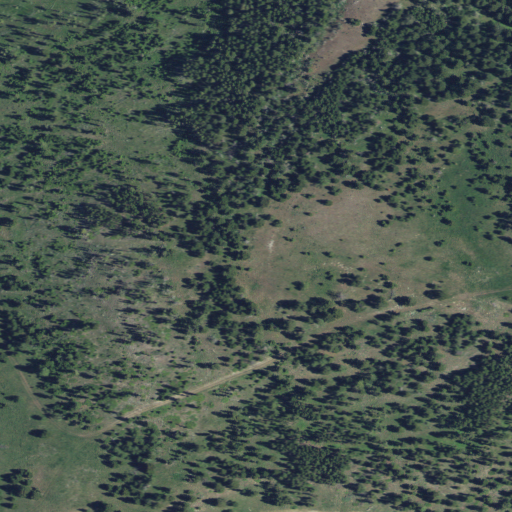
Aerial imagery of mountain in Montana named Limestone Butte containing evergreen forest and shrub